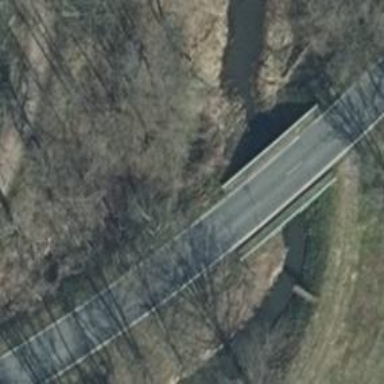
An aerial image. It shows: Secondary road with asphalt surface passing over bridge.